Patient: sex M, age 48
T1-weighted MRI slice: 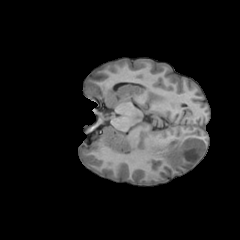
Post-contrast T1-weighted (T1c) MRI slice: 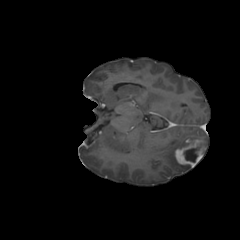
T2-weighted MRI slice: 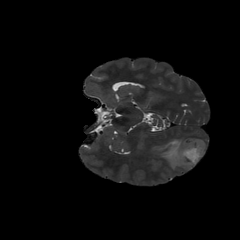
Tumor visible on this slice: yes
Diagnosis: Glioblastoma, IDH-wildtype
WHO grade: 4